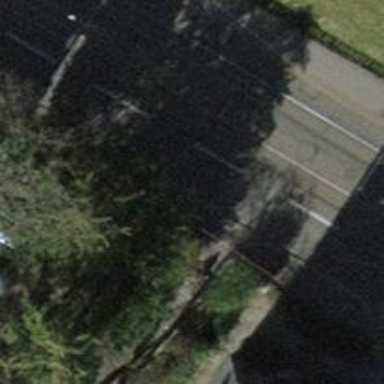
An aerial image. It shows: Stone steps forming road.